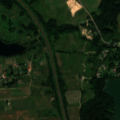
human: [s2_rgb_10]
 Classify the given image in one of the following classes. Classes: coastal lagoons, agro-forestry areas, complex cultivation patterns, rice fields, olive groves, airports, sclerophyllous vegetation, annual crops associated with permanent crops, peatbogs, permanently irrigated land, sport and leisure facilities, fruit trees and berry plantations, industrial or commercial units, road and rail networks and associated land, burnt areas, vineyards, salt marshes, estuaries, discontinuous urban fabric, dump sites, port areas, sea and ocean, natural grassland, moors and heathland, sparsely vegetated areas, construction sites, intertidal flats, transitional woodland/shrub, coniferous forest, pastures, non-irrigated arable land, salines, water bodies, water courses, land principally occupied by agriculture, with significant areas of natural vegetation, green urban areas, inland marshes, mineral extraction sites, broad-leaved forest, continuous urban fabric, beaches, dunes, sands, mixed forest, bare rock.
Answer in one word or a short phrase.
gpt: pastures, complex cultivation patterns, land principally occupied by agriculture, with significant areas of natural vegetation, broad-leaved forest, mixed forest, transitional woodland/shrub, water bodies